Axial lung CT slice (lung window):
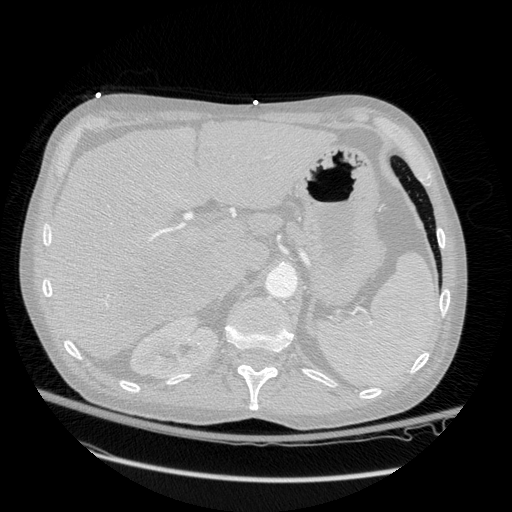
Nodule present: no